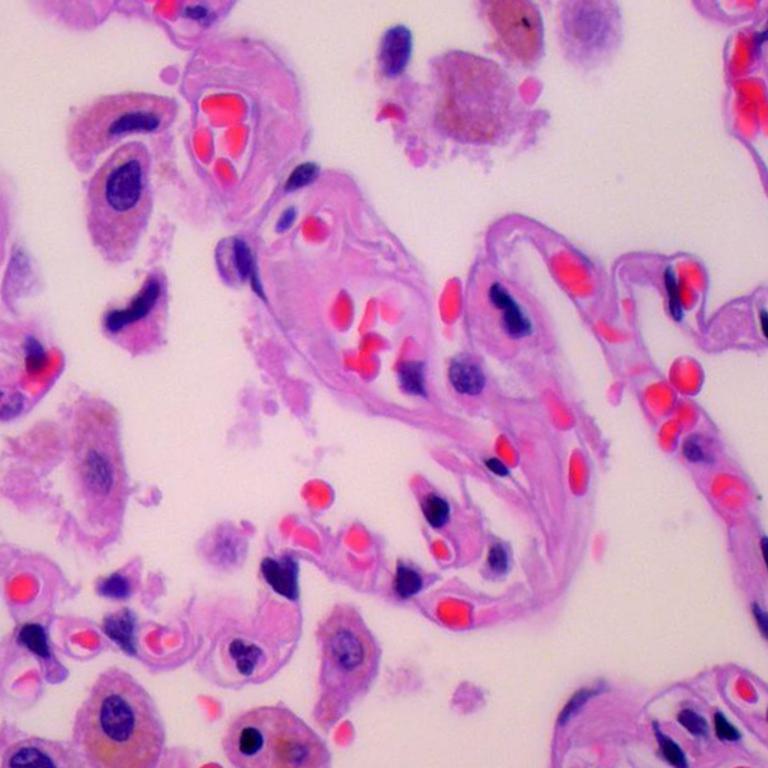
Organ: lung
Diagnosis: benign